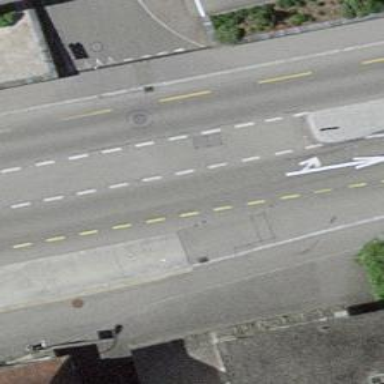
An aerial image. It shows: Public transport stop position.